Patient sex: F
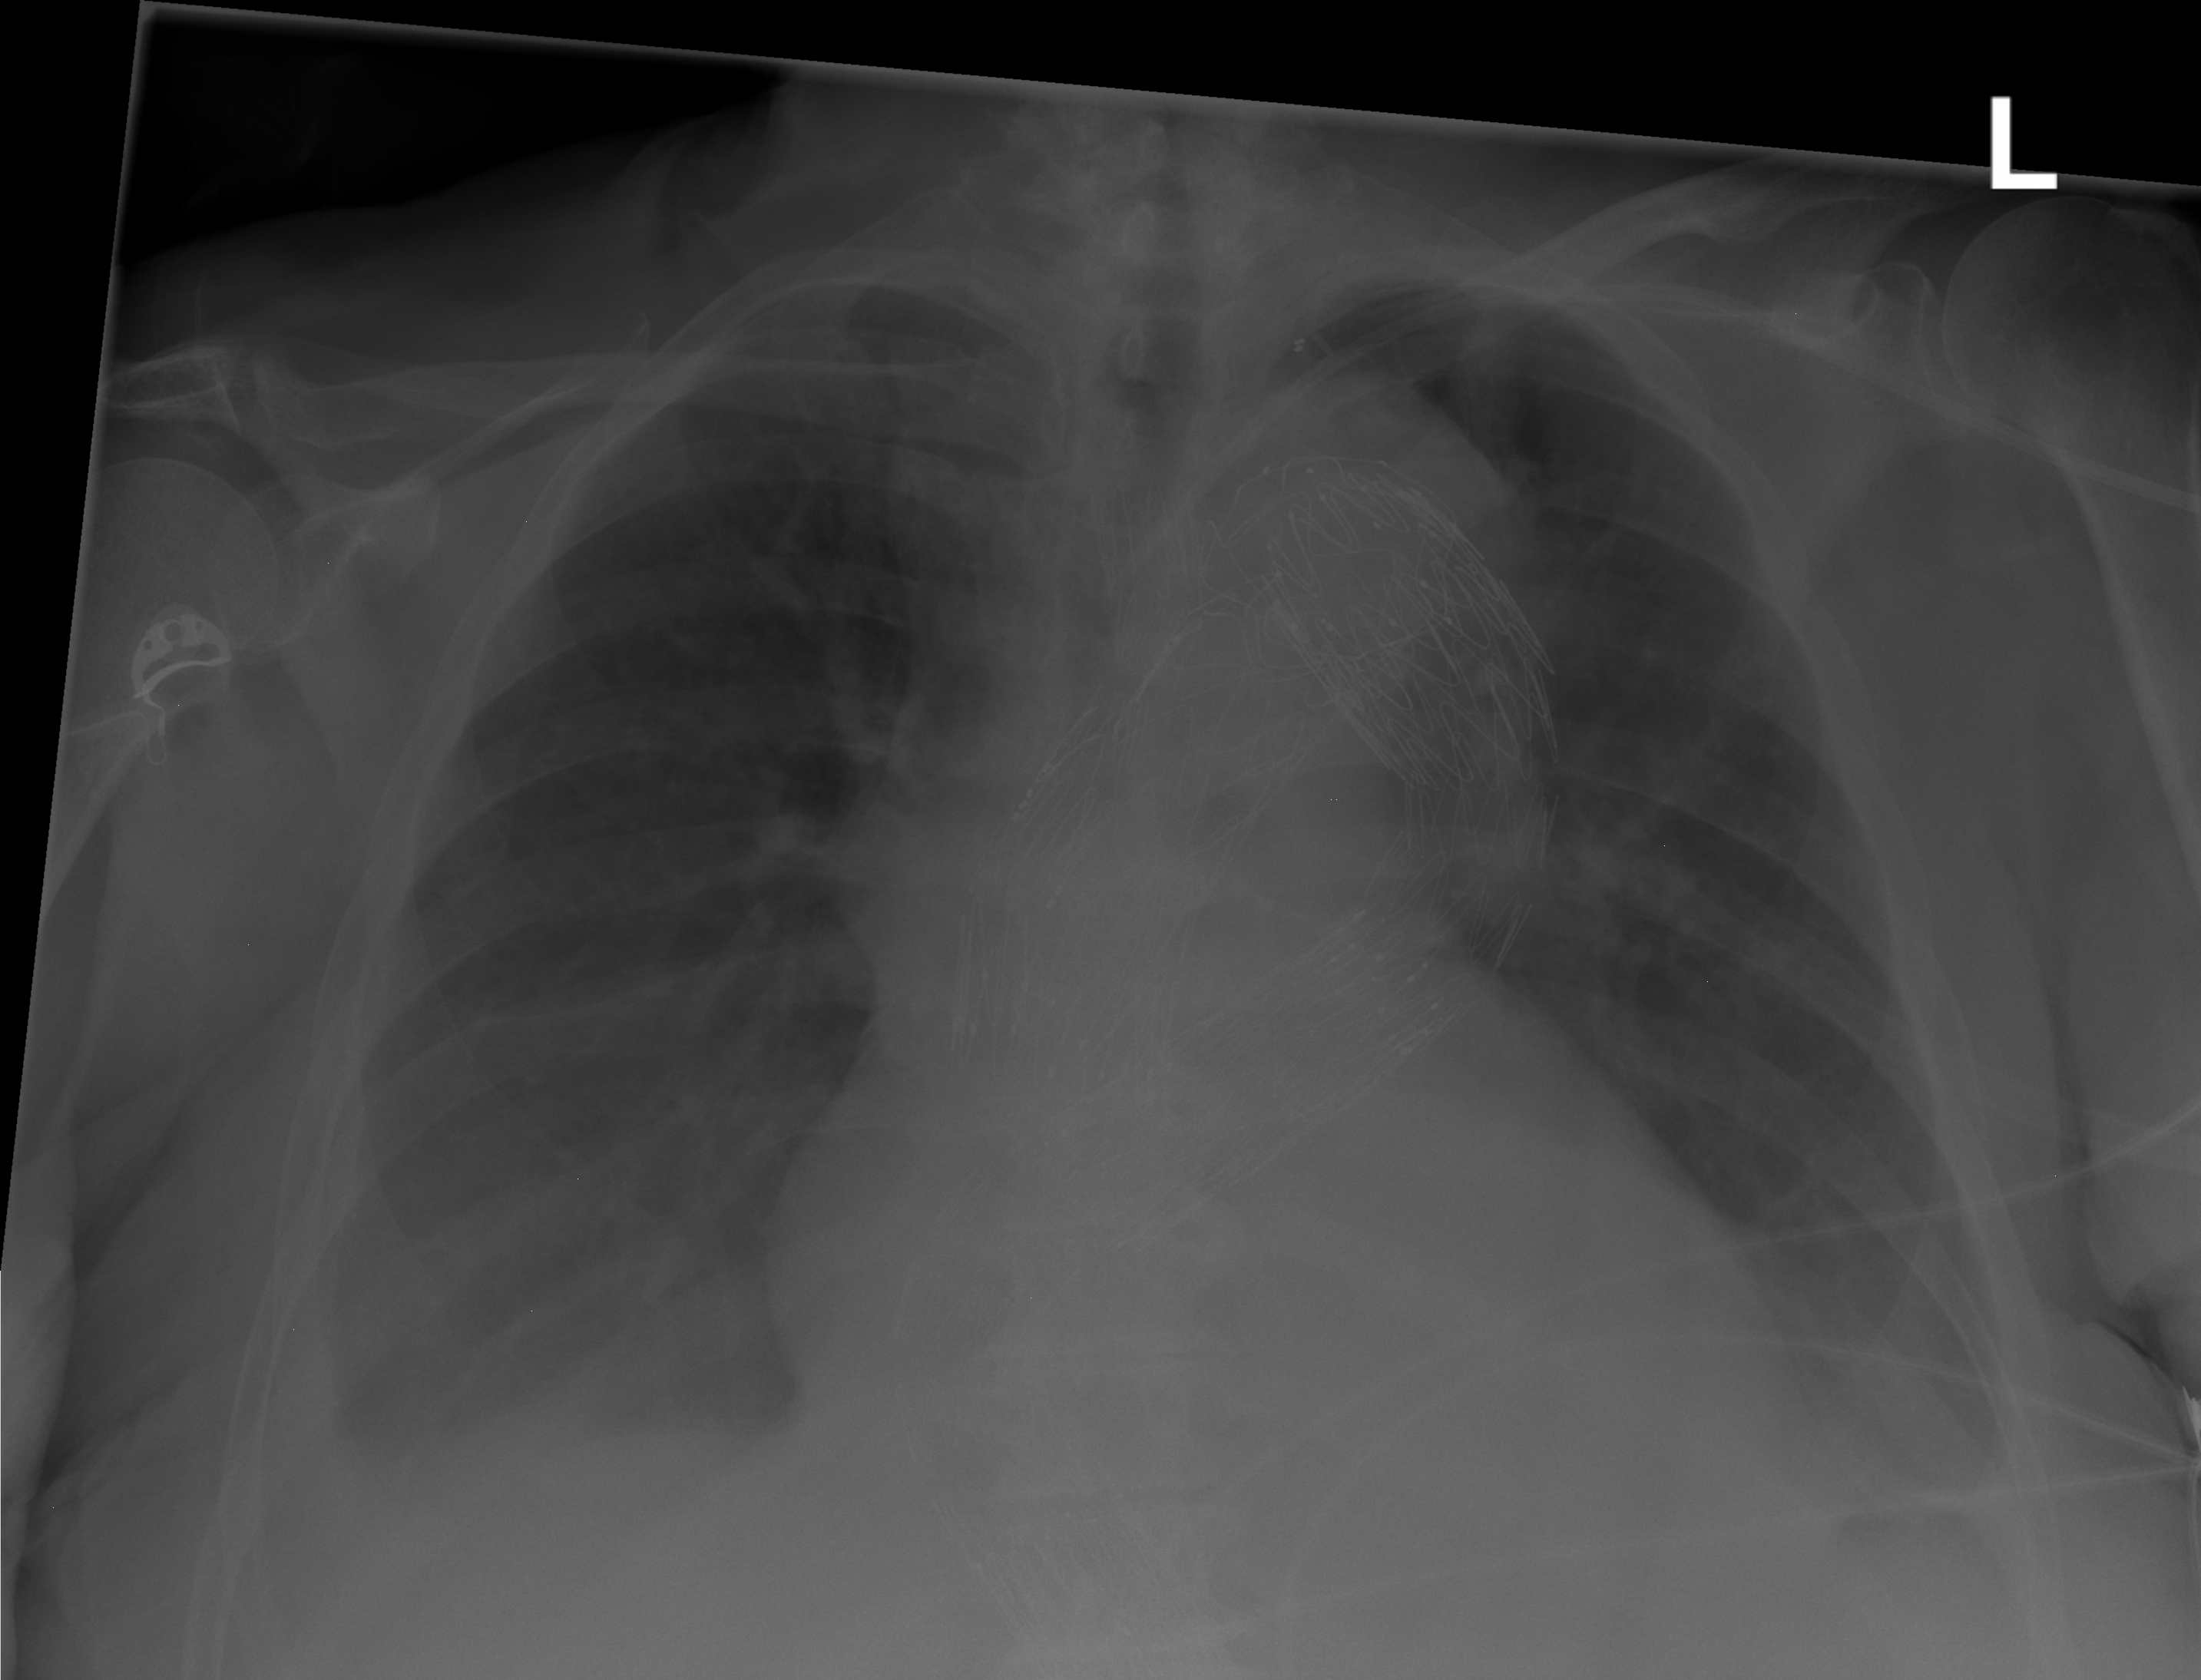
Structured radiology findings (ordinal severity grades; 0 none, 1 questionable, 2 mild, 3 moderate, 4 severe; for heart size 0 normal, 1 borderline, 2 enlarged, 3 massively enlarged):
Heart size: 2
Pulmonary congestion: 1
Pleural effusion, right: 2
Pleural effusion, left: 2
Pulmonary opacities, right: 0
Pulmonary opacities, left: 0
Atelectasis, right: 2
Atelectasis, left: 2